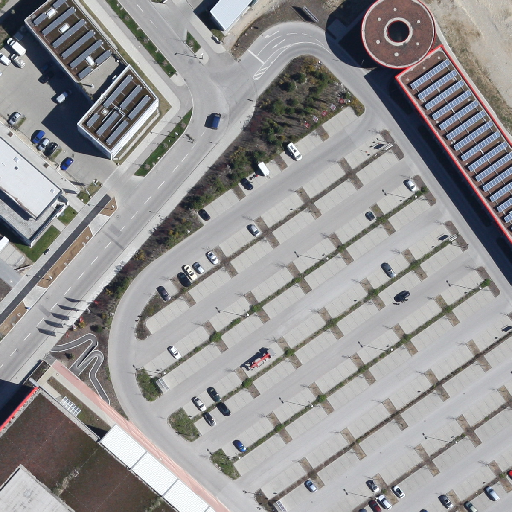
Referring expression: unpaved road